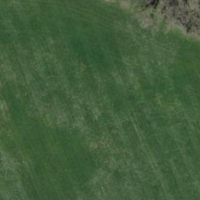
EUNIS habitat code: 25
Species observed at this site:
Capreolus capreolus